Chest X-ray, PA view. Patient: 33 years old, sex M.
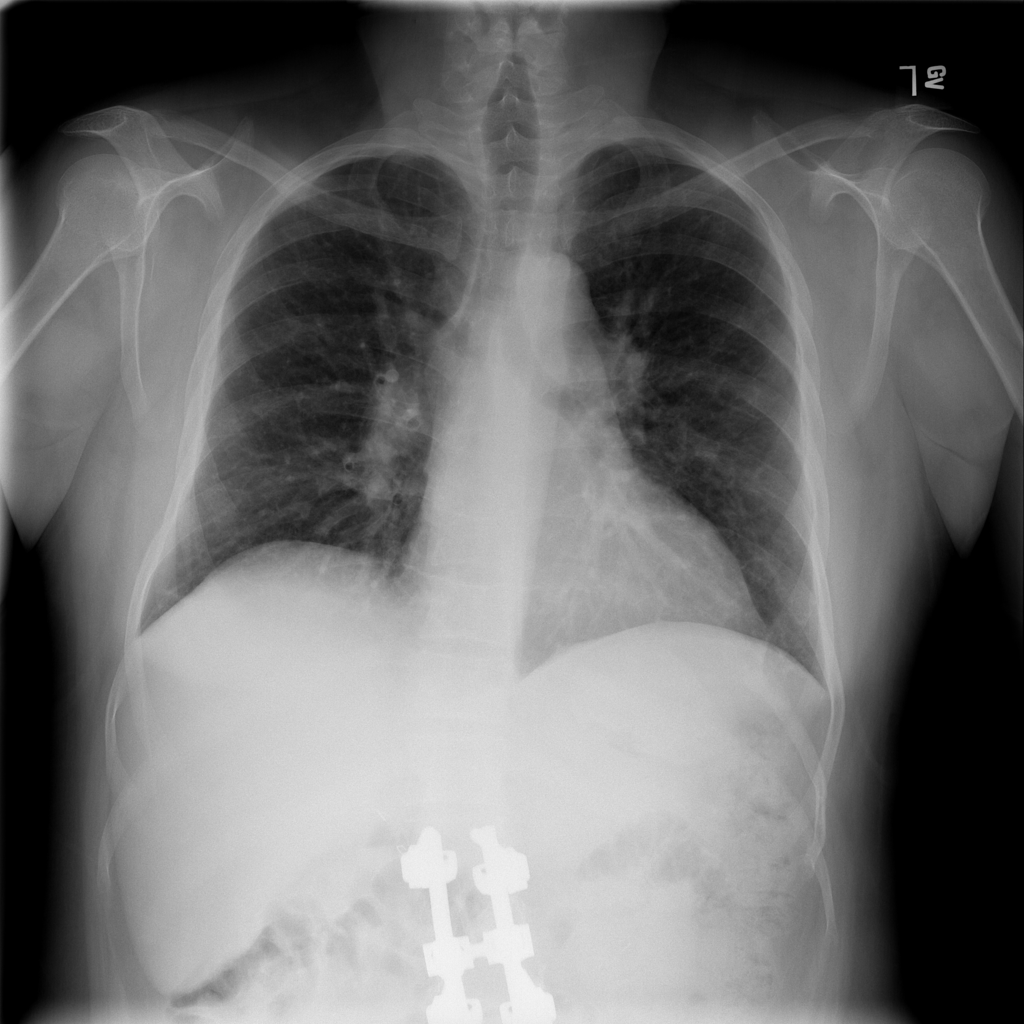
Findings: No Finding